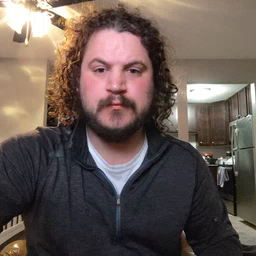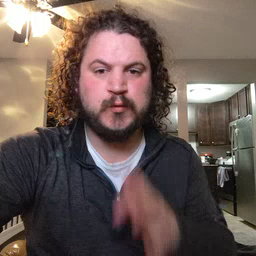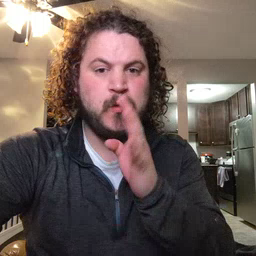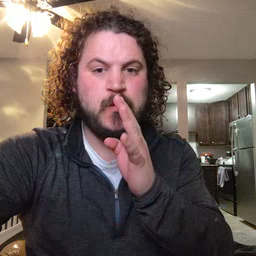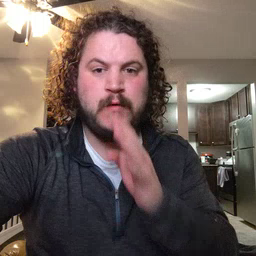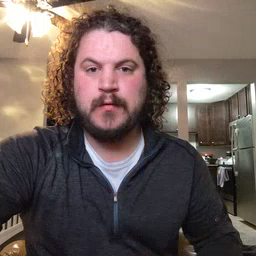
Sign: talk